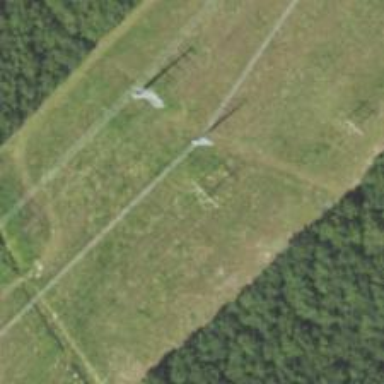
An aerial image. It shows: H-frame power tower design.